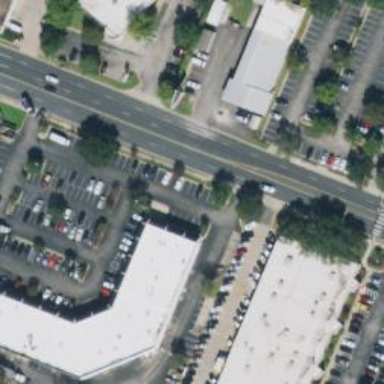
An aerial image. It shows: Car rental facility.